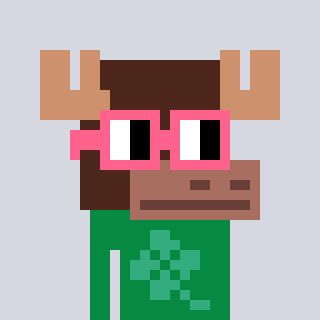
a pixel art character with square pink glasses, a moose-shaped head and a green-colored body on a cool background